Field crop: maize
Growth stage: 2
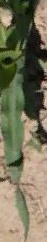
Species: maize